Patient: sex F, age 56
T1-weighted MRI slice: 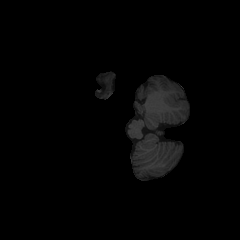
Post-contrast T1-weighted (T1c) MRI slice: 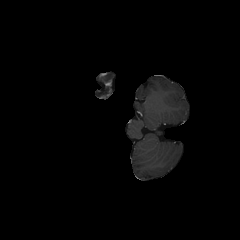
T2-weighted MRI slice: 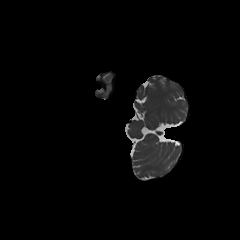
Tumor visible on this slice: no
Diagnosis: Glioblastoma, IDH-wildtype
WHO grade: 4